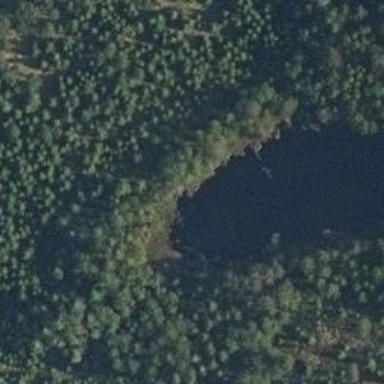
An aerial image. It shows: Pond surrounded by natural water.